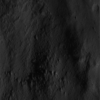
Label: not_dusty